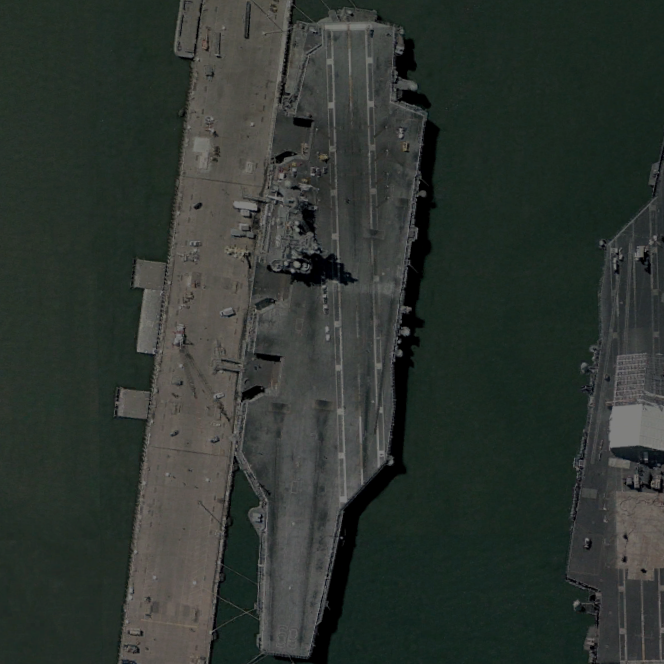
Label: aircraft_carrier